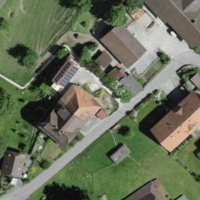
EUNIS habitat code: 55
Species observed at this site:
Ajuga reptans